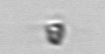
Label: Pyramimonas